Question:
I couldn't figure out the problem despite my research. please help me us. Where do I make a error?
I have shared all the information below. I tried all the methods but couldn't solve the problem.
build.gradle file:
'''
// Top-level build file where you can add configuration options common to all sub-projects/modules.
def googlePlayServicesVersion = '11.8.0'
buildscript {
repositories {
jcenter()
mavenCentral()
maven {
url 'https://maven.google.com/'
name 'Google'
}
}
dependencies {
classpath 'com.android.tools.build:gradle:2.2.3'
// NOTE: Do not place your application dependencies here; they belong
// in the individual module build.gradle files
}
}
def versionOverrides = [
"com.facebook.android:facebook-android-sdk": "4.22.1",
]
project(':react-native-fbsdk') {
configurations.all {
resolutionStrategy {
force 'com.facebook.android:facebook-android-sdk:4.22.1'
}
}
}
allprojects {
repositories {
// Add jitpack repository (added by tipsi-stripe)
maven { url "https://jitpack.io" }
mavenLocal()
jcenter()
maven {
// All of React Native (JS, Obj-C sources, Android binaries) is installed from npm
url "$rootDir/../node_modules/react-native/android"
}
maven {
url 'https://maven.google.com/'
name 'Google'
}
}
configurations.all {
resolutionStrategy {
// react-native-admob
force "com.google.android.gms:play-services-ads:$googlePlayServicesVersion"
// react-native-onesignal
force "com.google.android.gms:play-services-gcm:$googlePlayServicesVersion"
force "com.google.android.gms:play-services-analytics:$googlePlayServicesVersion"
force "com.google.android.gms:play-services-location:$googlePlayServicesVersion"
force 'com.facebook.android:facebook-android-sdk:4.22.1'
}
resolutionStrategy.eachDependency { DependencyResolveDetails details ->
def overrideVersion = versionOverrides[details.requested.group + ":" + details.requested.name]
if (overrideVersion != null && details.requested.version != overrideVersion) {
println("********************************************************")
println("Overriding dependency ${details.requested.group}:${details.requested.name} version ${details.requested.version} --> $overrideVersion")
details.useVersion overrideVersion
println("********************************************************")
}
}
}
}
subprojects {
afterEvaluate {
project -> if (project.hasProperty("android")) {
android {
compileSdkVersion 26
buildToolsVersion '26.0.2'
}
}
}
}
'''
React-Native run-android error:
'''
> Could not resolve all dependencies for configuration ':app:_debugApk'.
> A problem occurred configuring project ':react-native-onesignal'.
> Could not find play-services-tasks-license.aar (com.google.android.gms:play-services-tasks-license:11.8.0).
Searched in the following locations:
https://jcenter.bintray.com/com/google/android/gms/play-services-tasks-license/11.8.0/play-services-tasks-license-11.8.0.aar
'''
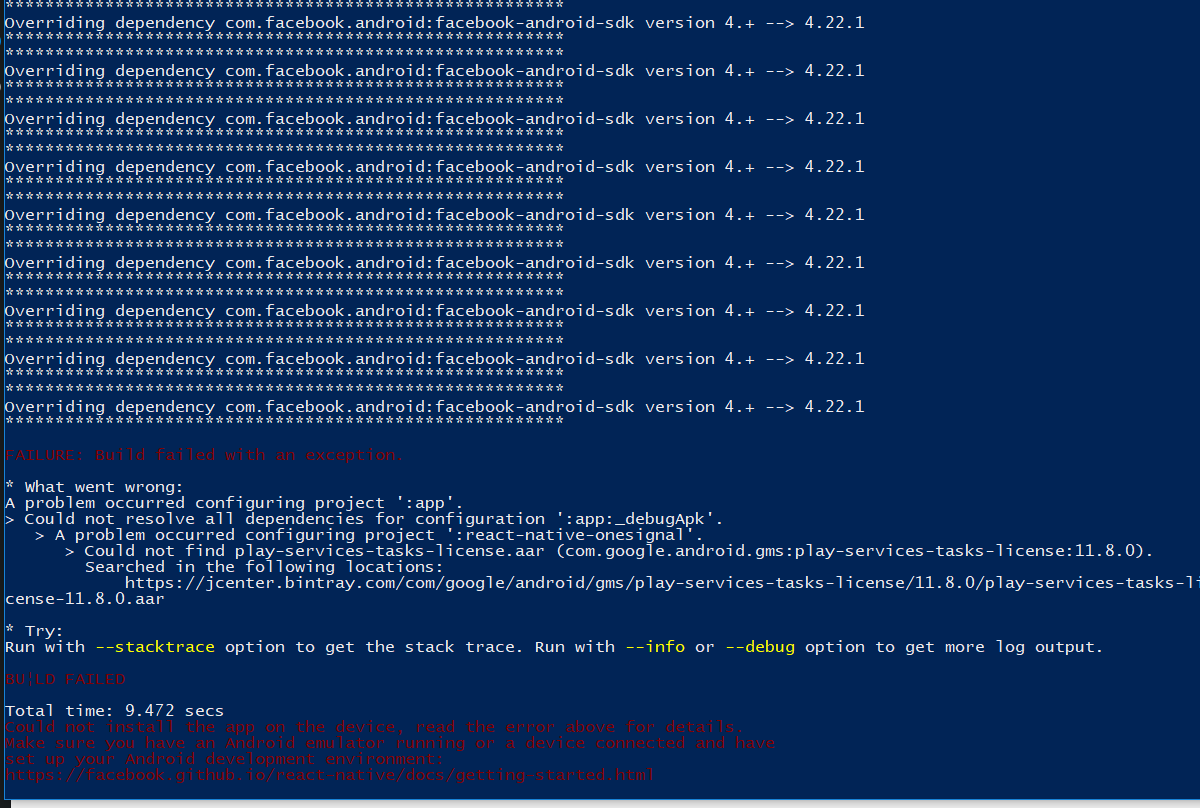
Answer: JCenter doesn't serve 'https://jcenter.bintray.com/com/google/android/gms/play-services-tasks-license/11.8.0/play-services-tasks-license-11.8.0.aar'. This does:
'''
maven { https://maven.google.com/ }
'''
Swap jcenter() with 'maven { url "https://maven.google.com" }' and try again.
build.gradle
'''
allprojects {
repositories {
mavenLocal()
maven {
url "https://maven.google.com"
}
jcenter()
maven {
// All of React Native (JS, Obj-C sources, Android binaries) is installed from npm
url "$rootDir/../node_modules/react-native/android"
}
configurations.all {
resolutionStrategy {
force 'com.facebook.android:facebook-android-sdk:4.31.0'
force 'com.google.android.gms:play-services-base:11.8.0'
force 'com.google.android.gms:play-services-maps:11.8.0'
force 'com.google.android.gms:play-services-gcm:11.8.0'
force 'com.google.android.gms:play-services-location:11.8.0'
}
}
}
}
'''